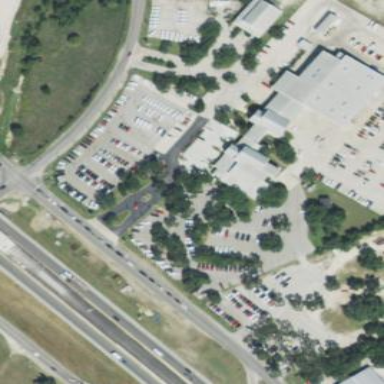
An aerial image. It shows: Building that houses car shop.